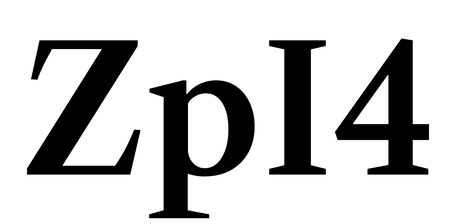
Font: LibreCaslonText_SemiBold